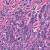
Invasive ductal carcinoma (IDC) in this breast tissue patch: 1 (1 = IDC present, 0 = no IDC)